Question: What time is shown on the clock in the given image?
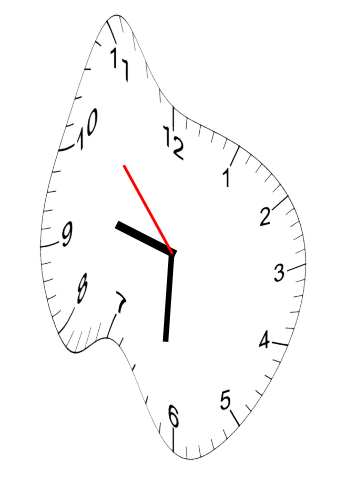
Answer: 09:30:53